Question: Can anyone help me on how i can achieve this style for android ?

I have not done much user interface designing in android. Can i use a TableLayout itself ?
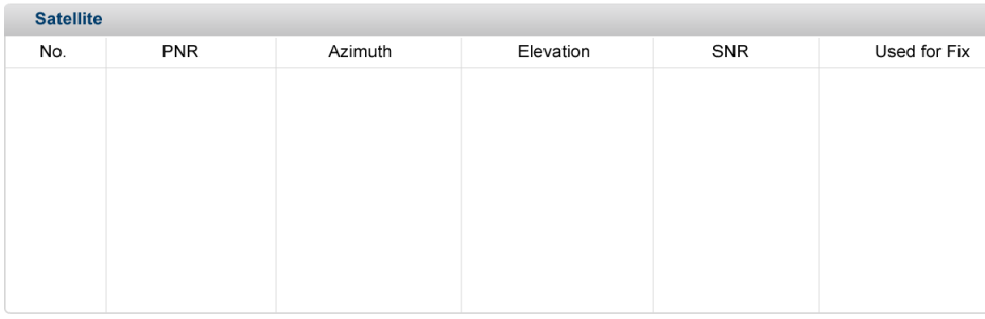
Answer: save this xml file in your drawable folder and use it in background of your table layout:
'''
<?xml version="1.0" encoding="utf-8"?>
<shape
xmlns:android="http://schemas.android.com/apk/res/android"
android:shape="rectangle" >
<corners
android:topLeftRadius="6dp"
android:topRightRadius="6dp"
android:bottomLeftRadius="6dp"
android:bottomRightRadius="6dp" />
<solid
android:color="#ffffff"/>
<padding
android:left="1dp"
android:right="1dp"
android:top="1dp"
android:bottom="1dp"/>
<stroke
android:width="1dp"
android:color="#c7c7c7" />
</shape>
'''
You can change the border color and solid color as per your requirement.
For details description of the above code please refer this <URL>.